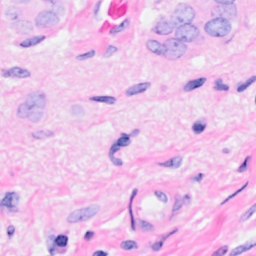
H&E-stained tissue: Breast